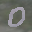
Label: 0